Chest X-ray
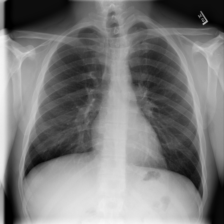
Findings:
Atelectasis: negative
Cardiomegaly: negative
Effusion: negative
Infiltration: negative
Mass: negative
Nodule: negative
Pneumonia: negative
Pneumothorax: negative
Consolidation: negative
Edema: negative
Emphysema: negative
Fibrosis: negative
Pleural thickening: negative
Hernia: negative